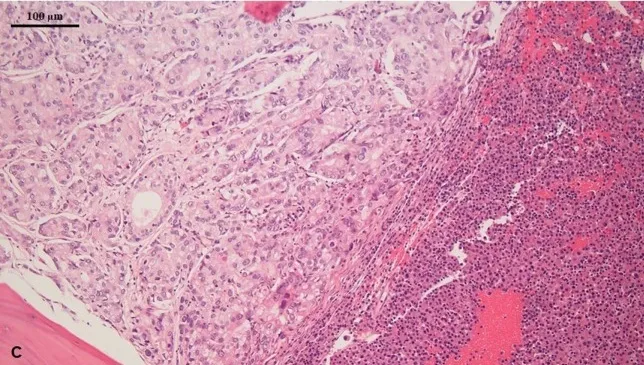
Coexisting metastatic prostate adenocarcinoma and multiple myeloma in same histologic section; note the gland forming adenocarcinoma (left) and sheets of plasma cell infiltration (right).
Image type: pathology (h&e)